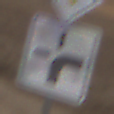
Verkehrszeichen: VerlaufVorfahrtsstrasse3
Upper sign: Vorfahrtsstrasse
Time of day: Midday
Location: Outdoor (RoadRail)
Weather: Overcast
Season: NotSpecified
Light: Natural